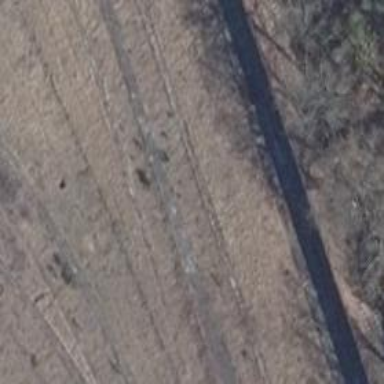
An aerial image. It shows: Abandoned railway.